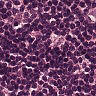
Metastatic tissue present: no